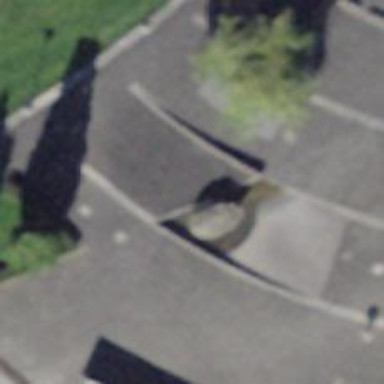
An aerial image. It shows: Fountain.